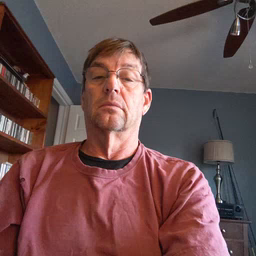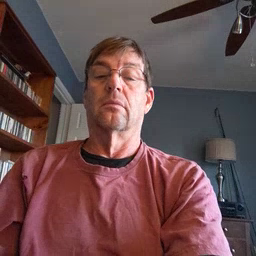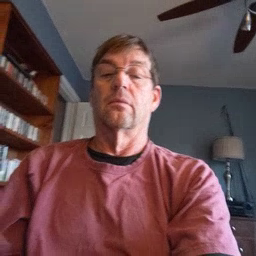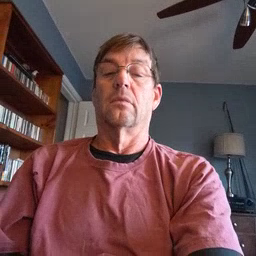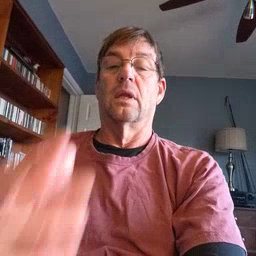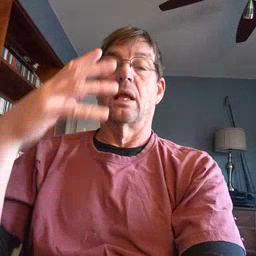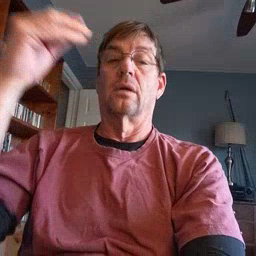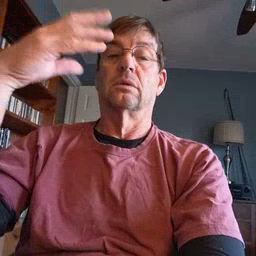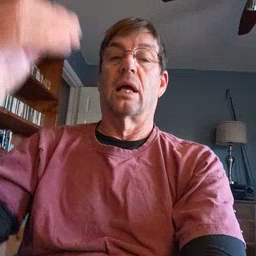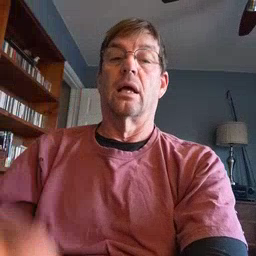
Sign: outside